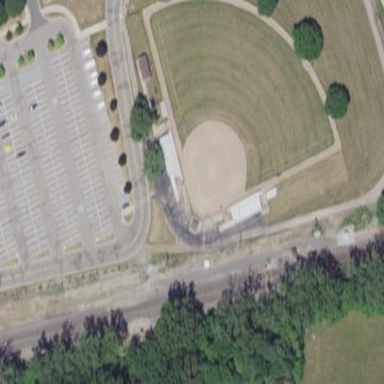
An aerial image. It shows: Baseball pitch for leisure and sports activities.